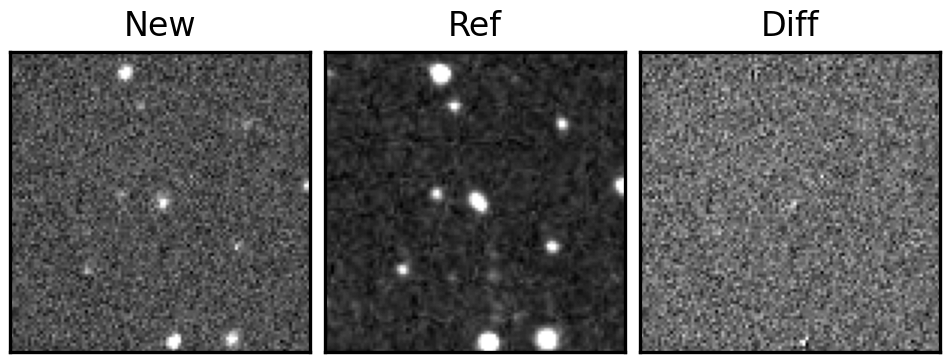
Label: real